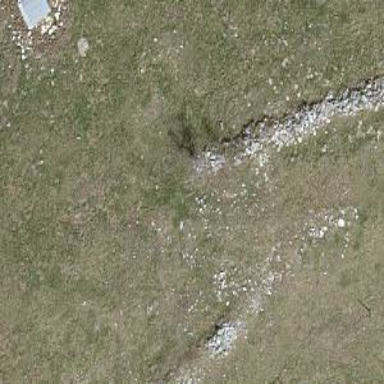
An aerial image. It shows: Dry stone wall barrier.